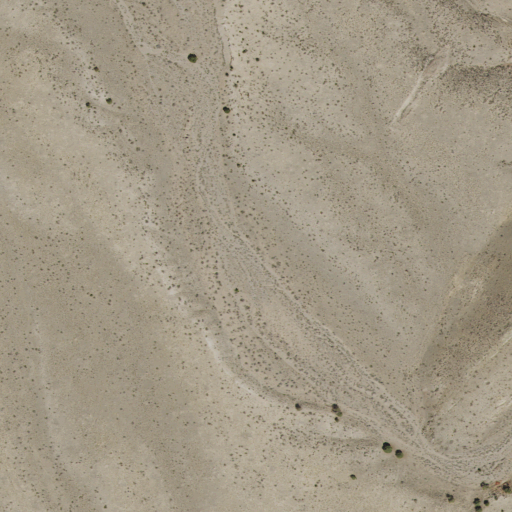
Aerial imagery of valley in Utah named Moscow Wash containing only shrub